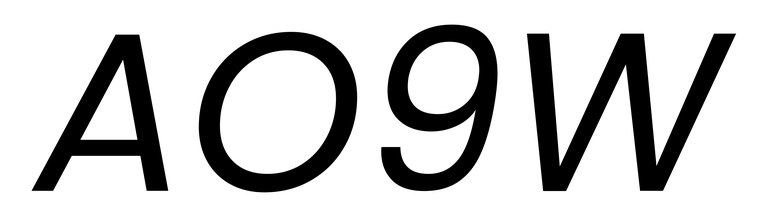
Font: Poppins-Italic